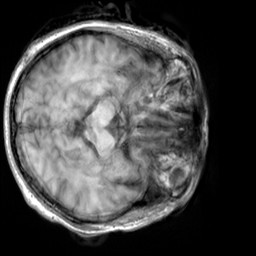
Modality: T1w
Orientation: axial
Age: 54
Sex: male